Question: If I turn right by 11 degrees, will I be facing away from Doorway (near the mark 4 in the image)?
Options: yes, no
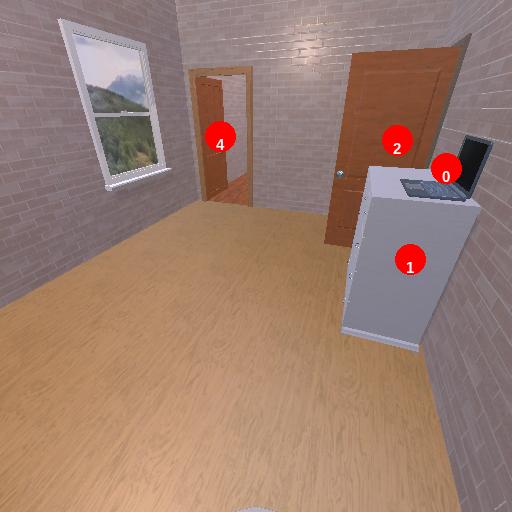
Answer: yes